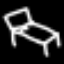
Label: bed